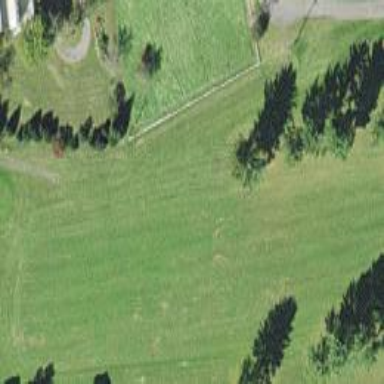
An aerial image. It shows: Grassy area designated as golf fairway.